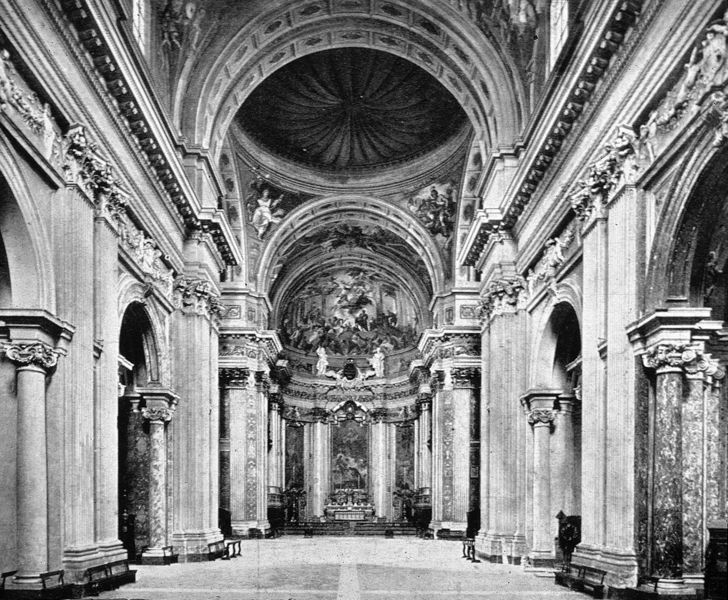
Titel: S. Ignazio (Langhaus nach Osten)
Künstler: Orazio Grassi
Standort: Roma
Institution: Sant'Ignazio
Schlagwörter: gemälde, weiß, busen, fenster, grau, hell, holz, marmor, pfeiler, raum, säule, säulen, ornament, architektur, barock, sockel, innenraum, kirche, boden, interieur, decke, innen, renaissance, engel, relief, schiff, bogen, italien, fußboden, bank, pilaster, figuren, rundbogen, kuppel, detail, dekor, verzierung, wandmalerei, stuck, halle, foto, fotografie, photographie, bögen, penis, arkade, gewölbe, dom, fliesen, scharz, schwarzweiß, zwickel, altar, arkaden, bänke, hauptschiff, kapitelle, langhaus, kapitell, photo, sims, gesims, mittelschiff, dienste, altarraum, apsis, rundbögen, fresken, chor, kasetten, korinthisch, joch, petrus, aufnahme, lol, kapitel, tonne, basilika, friese, tonnengewölbe, basen, vierung, längsschiff, peter, tonnengwölbe, traveen, decke3ngemälde, hitler?, fail, umlaufender fries, chorjoch